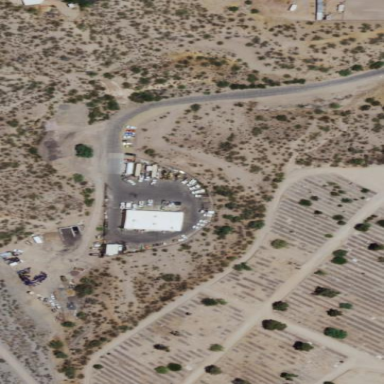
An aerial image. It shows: Cemetery.